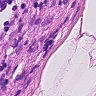
Metastatic tissue present: yes